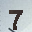
Label: 7